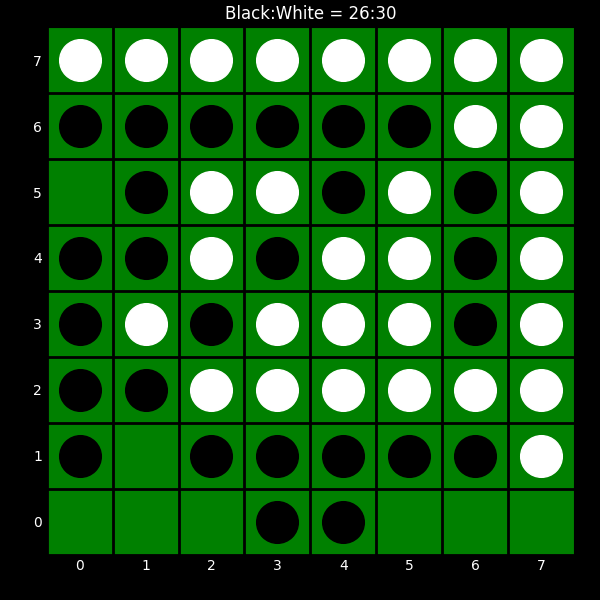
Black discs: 26
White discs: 30